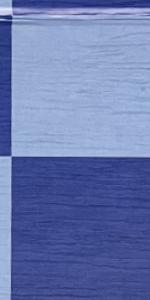
Label: Empty